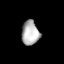
Tissue: lung
Cell type: Others
Senescence score: 0.2276
Nuclear area (px): 419
Mean DAPI intensity: 177.494